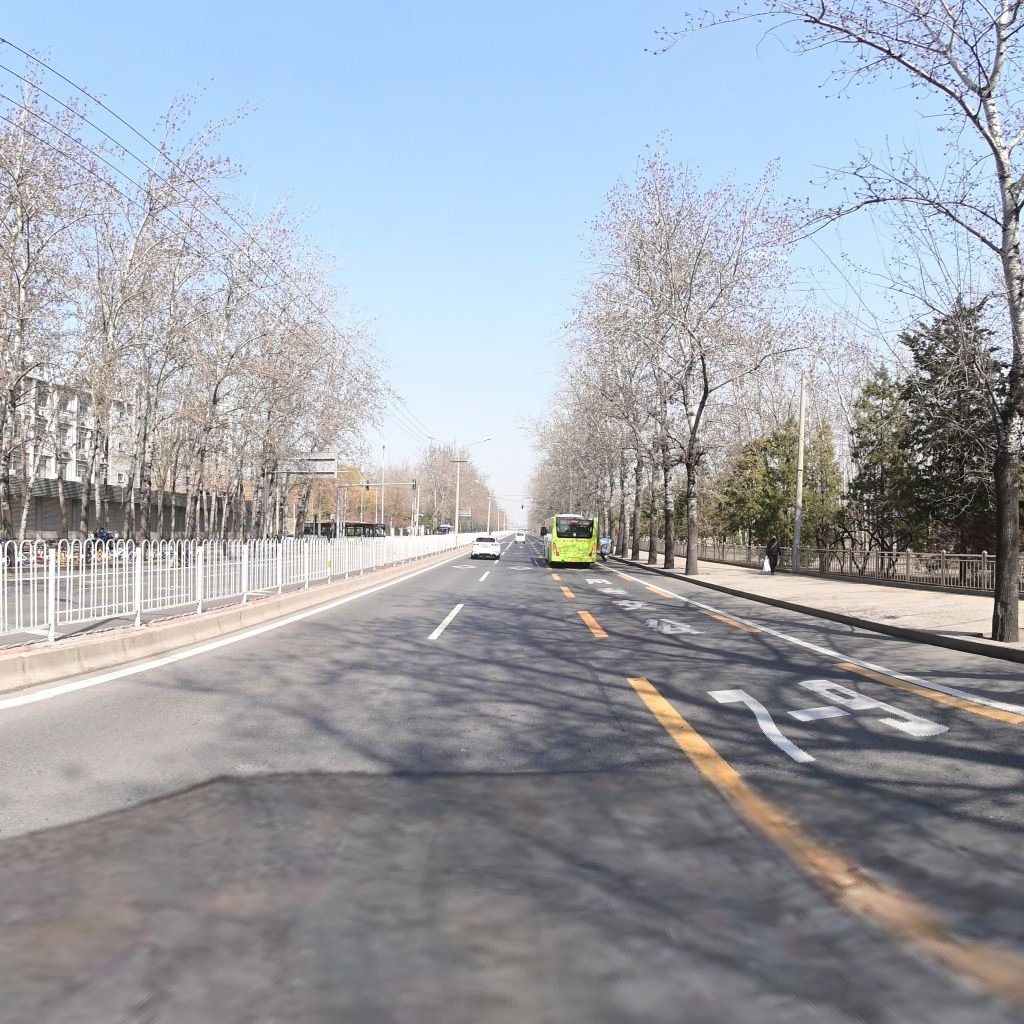
Region: Chaoyang
Road damage annotations: longitudinal patch